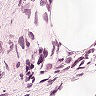
Metastatic tissue present: yes